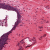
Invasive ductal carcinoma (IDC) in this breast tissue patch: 0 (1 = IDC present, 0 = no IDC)